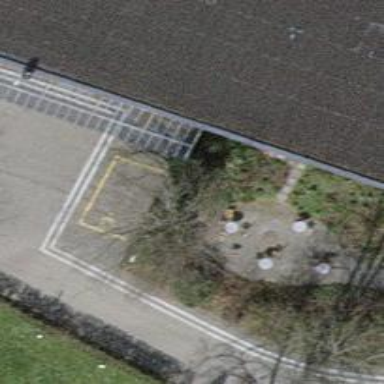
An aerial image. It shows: Bench for seating.